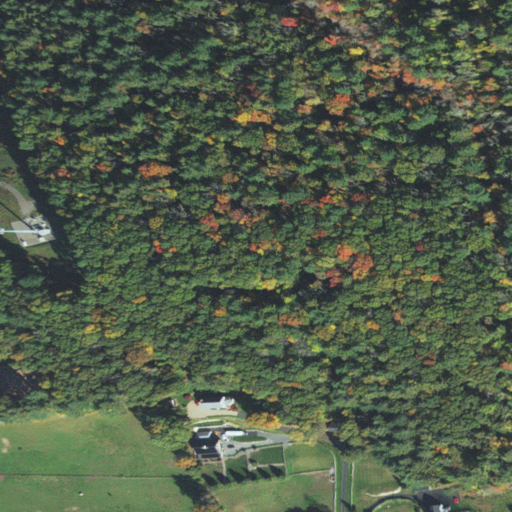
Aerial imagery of mountain in Massachusetts named Bear Hill containing mixed forest, deciduous forest, evergreen forest, pasture, low intensity development, medium intensity development, and woody wetlands